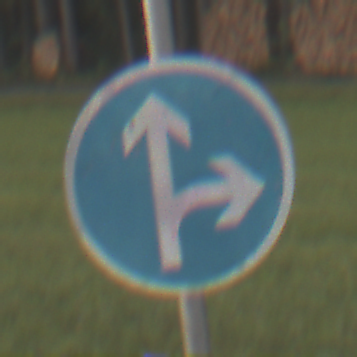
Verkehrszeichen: VorgeschriebeneFahrtrichtungGeradeausOderRechts
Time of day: SunriseSunset
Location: Outdoor (Nature)
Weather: Clear
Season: NotSpecified
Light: Natural